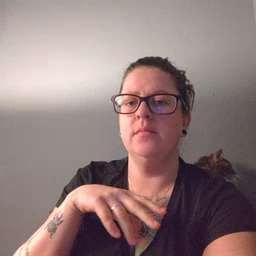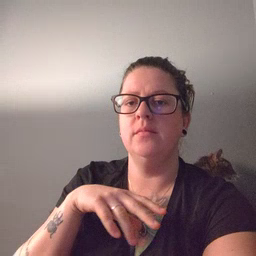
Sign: uncle